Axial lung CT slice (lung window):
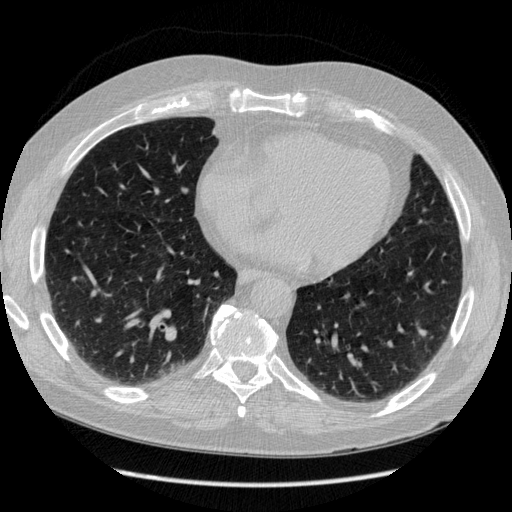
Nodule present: no